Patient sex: F
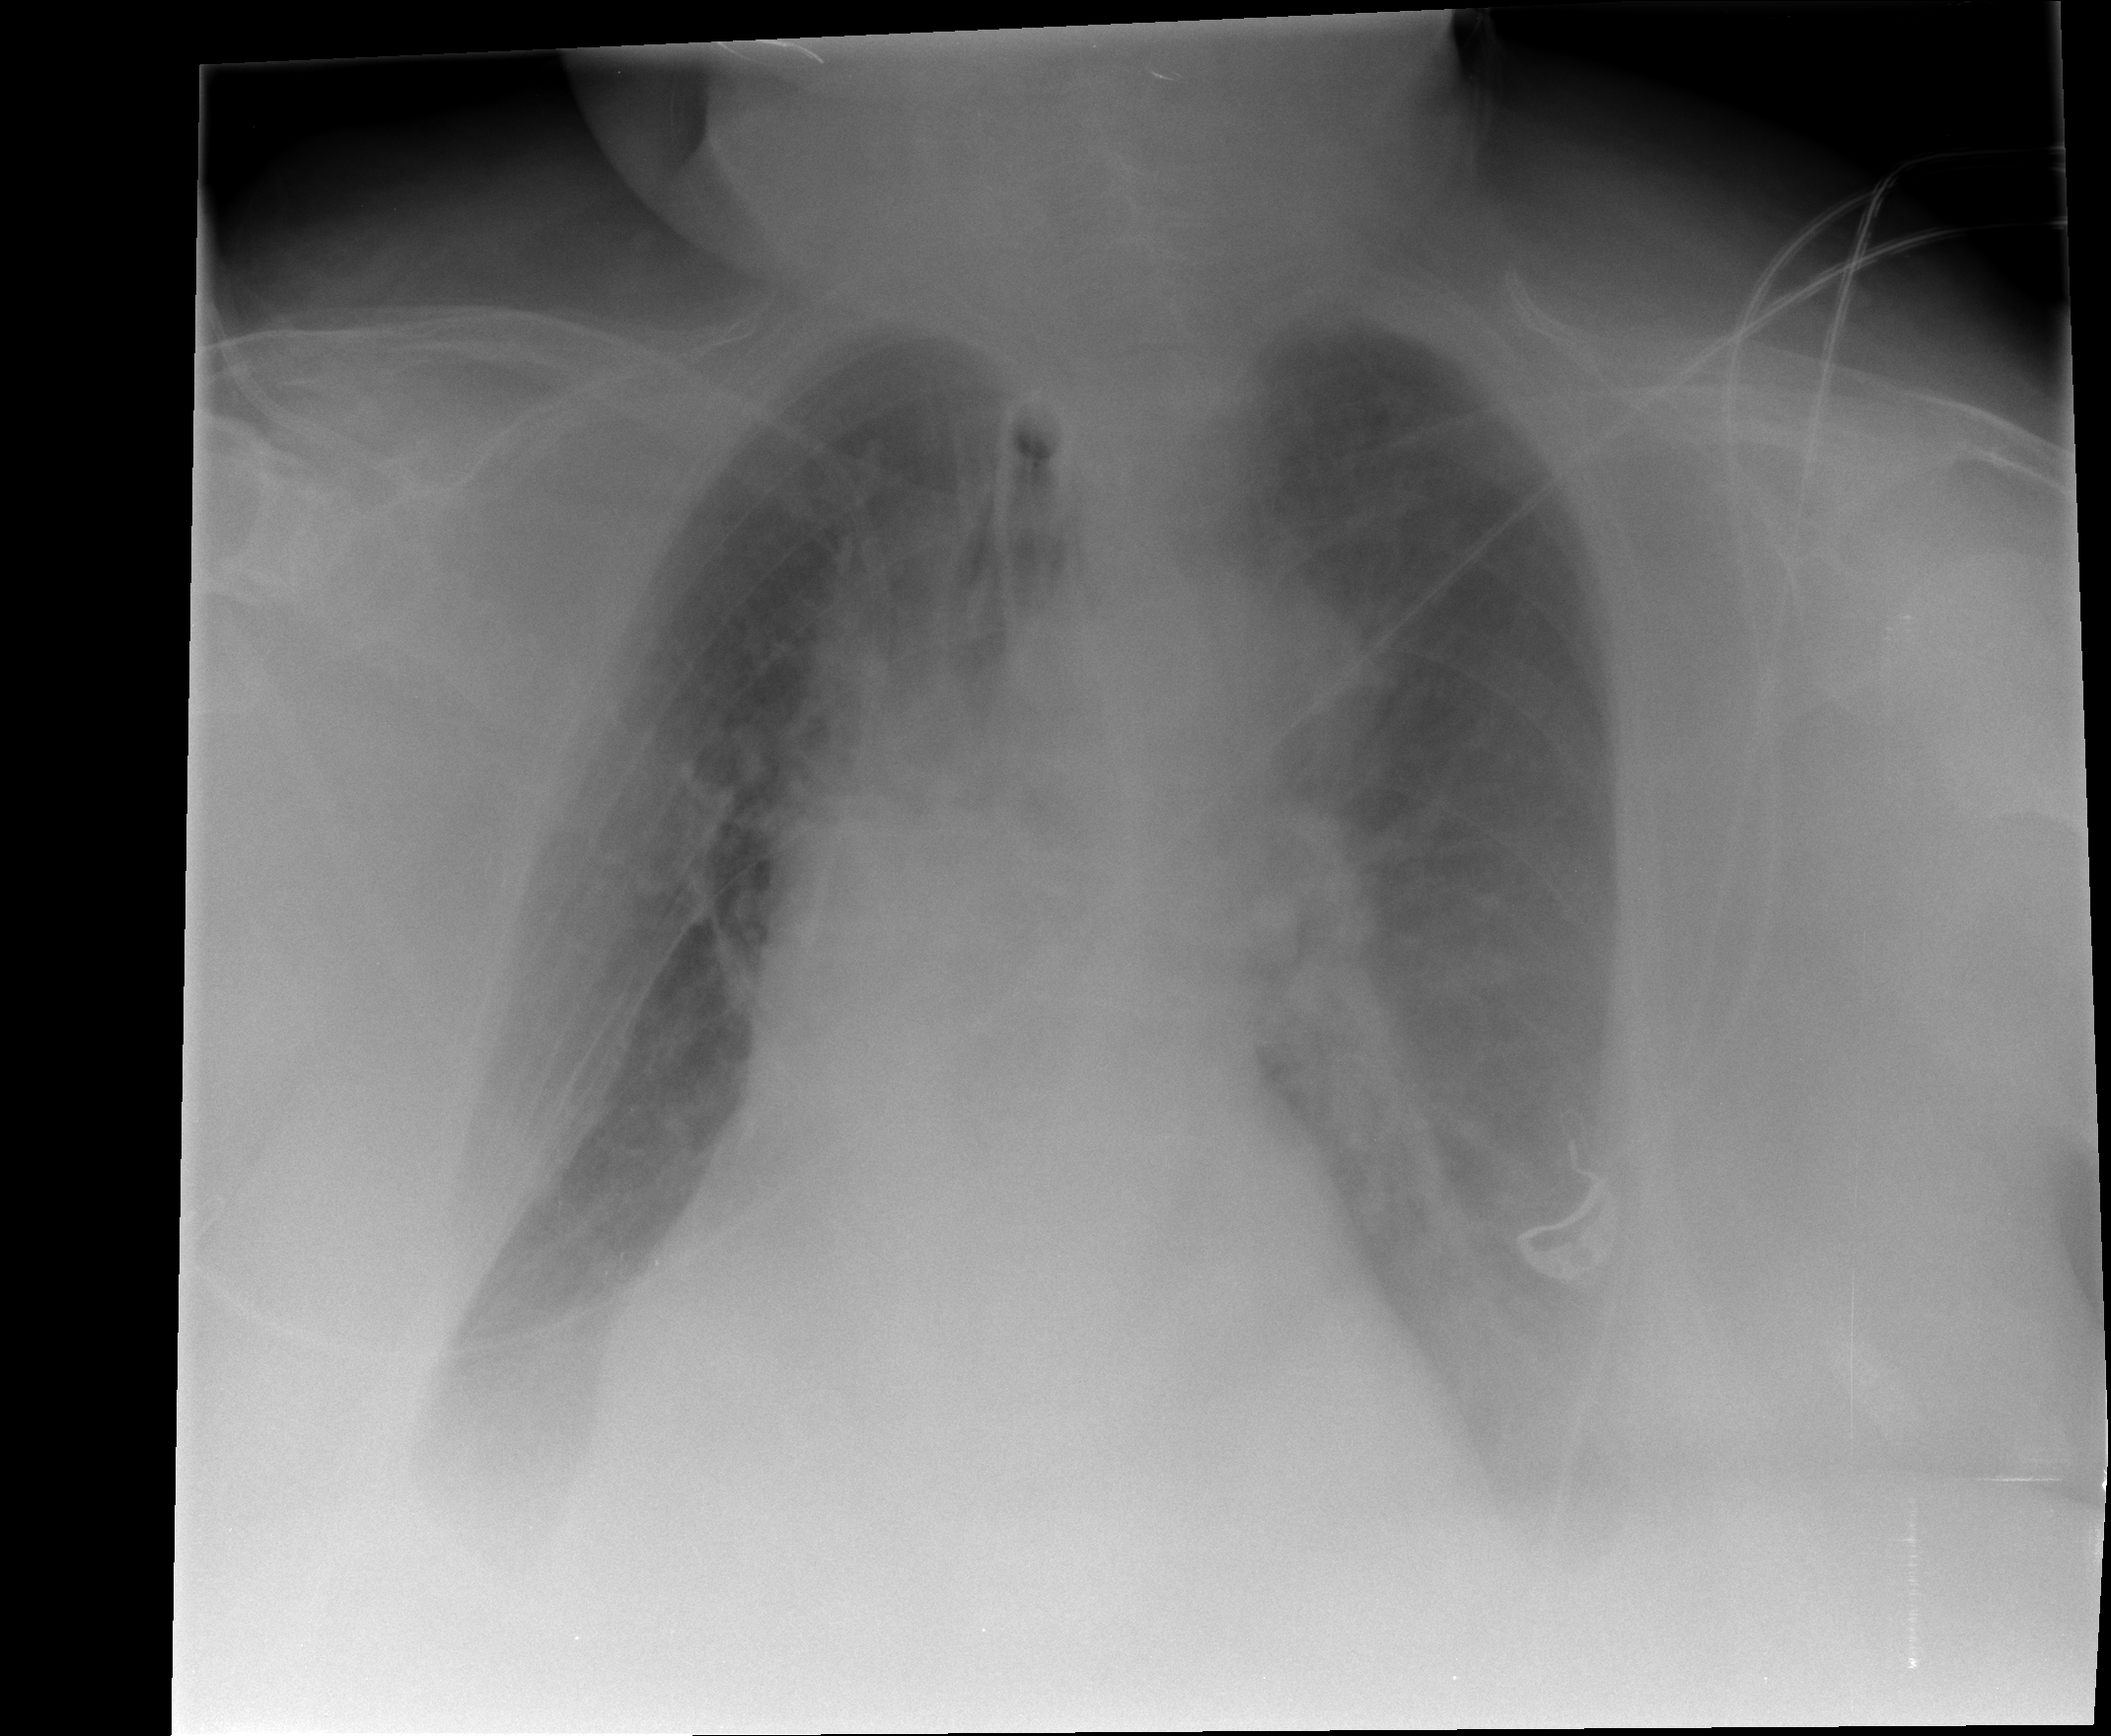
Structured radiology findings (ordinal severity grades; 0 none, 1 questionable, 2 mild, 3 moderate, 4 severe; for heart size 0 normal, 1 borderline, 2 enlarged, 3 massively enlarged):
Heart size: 2
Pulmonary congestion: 2
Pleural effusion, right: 2
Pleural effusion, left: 2
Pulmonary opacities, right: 0
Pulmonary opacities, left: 0
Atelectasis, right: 0
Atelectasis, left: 0